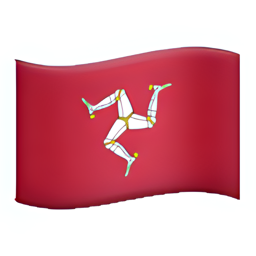
Name: flag for isle of man
Emoji: 🇮🇲
Group: Flags
Sub-group: country-flag